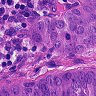
Metastatic tissue present: yes